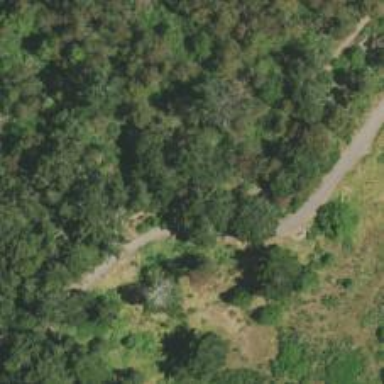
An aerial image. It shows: Path.